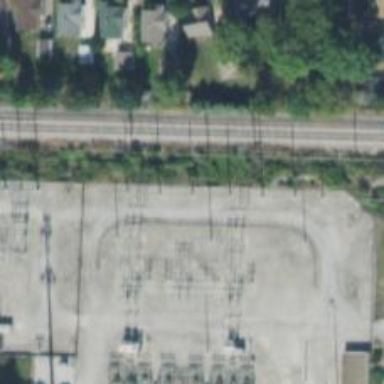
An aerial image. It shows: Power pole.